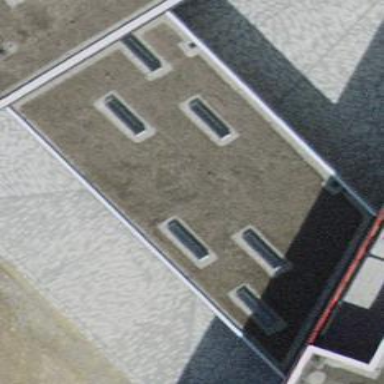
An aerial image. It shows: View of roof of building.